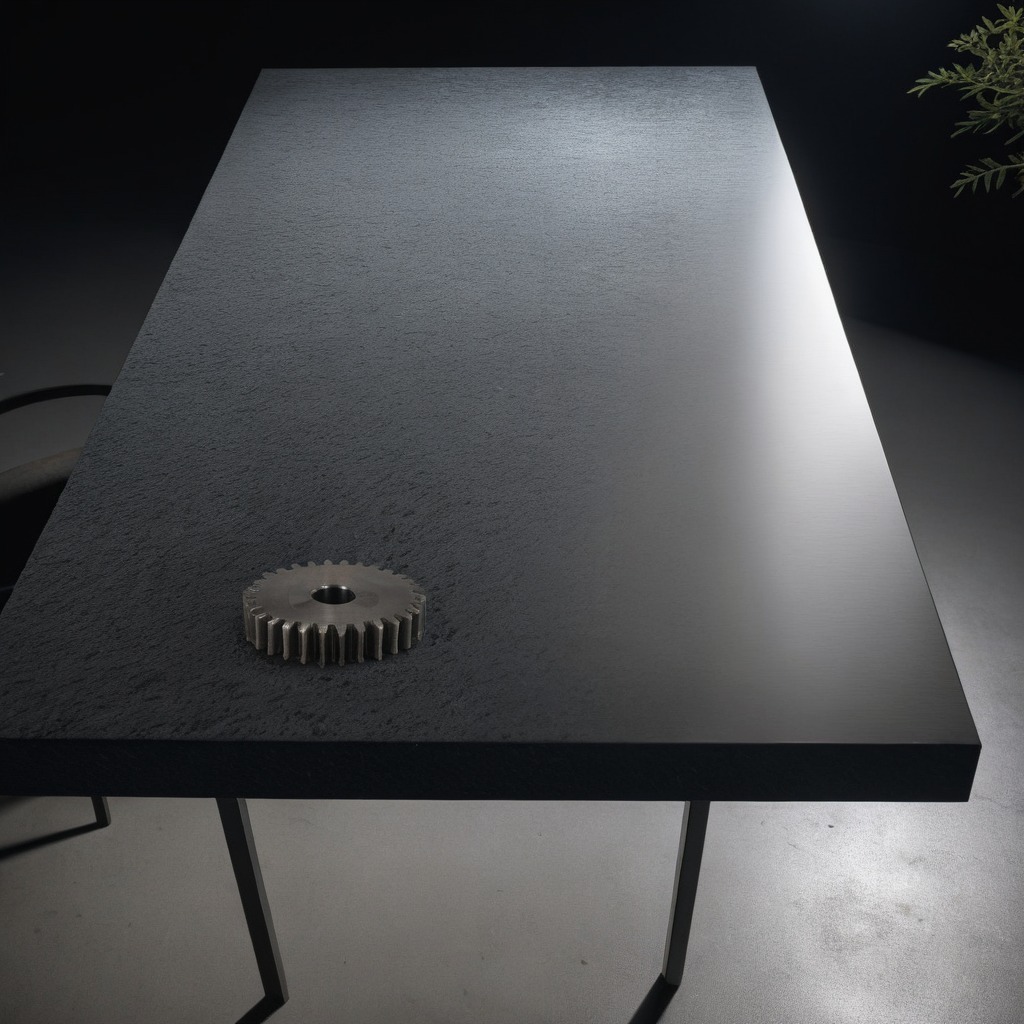
A steel gear with teeth is lying on a clean granite table inside a workshop at night.